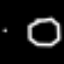
Label: octagon